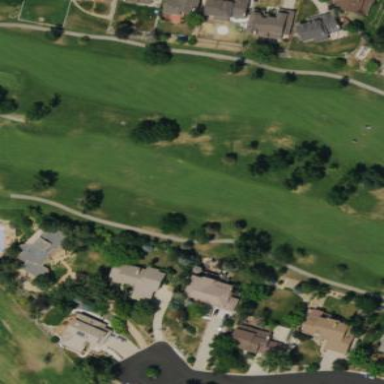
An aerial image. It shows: Grassy area designated as golf fairway.